Current action and preconditions to check: path_clear

Your task: For each precondition in the list above, predict whether it will hold at this action.

Consider the current scene as observed from the mobile robot's camera, and analyze the predicted future states of all dynamic agents (e.g., people, animals, vehicles, or any moving entities) within the NEXT SECOND.

IMPORTANT: Only answer "very likely" if you are absolutely certain—based on strong, clear evidence—that a dynamic agent will violate the precondition in the predicted future state. Do NOT answer "very likely" for unlikely, ambiguous, or low-probability risks.

Ask yourself for each precondition: Is there a high probability, with clear and convincing evidence, that the predicted future states of any dynamic agent will interfere with the predicted future state of the currently executing action within the NEXT SECOND, causing that precondition to fail?

Assess the risk level based on these predictions. Use "likely" or "very likely" if motions create a clear risk of interference.

Use "neutral" or "improbable" if agents are nearby but their predicted paths are clearly diverging or non-conflicting.

Failure Risk Categories: "very improbable", "improbable", "neutral", "likely", "very likely"

Answer Format: Output ONLY the probability_of_failure value from these categories: "very improbable", "improbable", "neutral", "likely", "very likely"

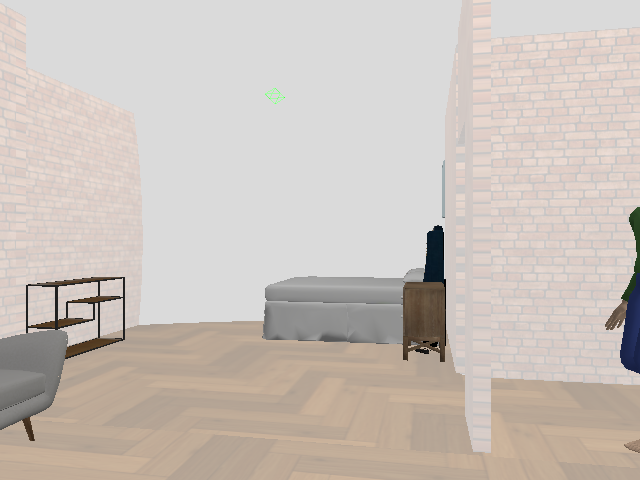

Answer: neutral